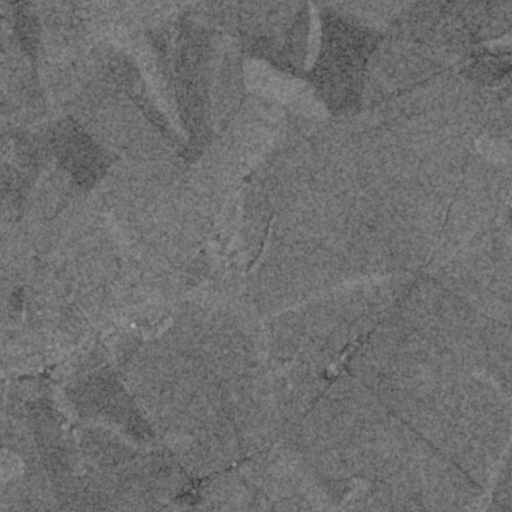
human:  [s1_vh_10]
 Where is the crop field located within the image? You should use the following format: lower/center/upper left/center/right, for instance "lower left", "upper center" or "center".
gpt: The crop field is located in the lower right of the image.
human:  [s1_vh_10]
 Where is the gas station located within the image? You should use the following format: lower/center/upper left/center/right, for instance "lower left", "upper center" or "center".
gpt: The gas station is located in the lower right of the image.
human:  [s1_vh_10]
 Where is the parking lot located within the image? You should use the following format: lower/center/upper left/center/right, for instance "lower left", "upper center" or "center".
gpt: The parking lot is located in the lower right of the image.
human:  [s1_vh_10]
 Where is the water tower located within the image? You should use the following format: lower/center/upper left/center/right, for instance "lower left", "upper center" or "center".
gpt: The water tower is located in the lower right of the image.
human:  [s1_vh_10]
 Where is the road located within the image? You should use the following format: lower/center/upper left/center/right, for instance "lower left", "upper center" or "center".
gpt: There is no road in the image.

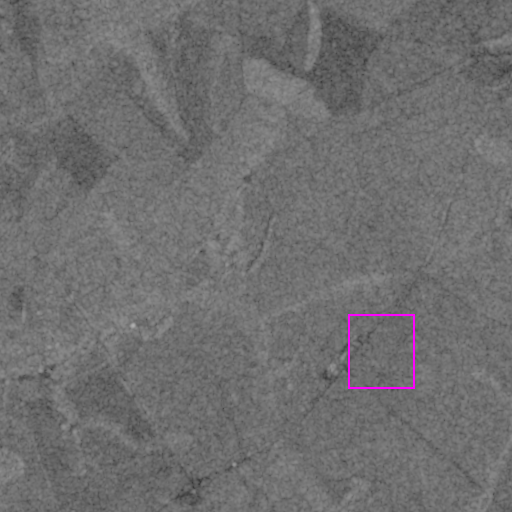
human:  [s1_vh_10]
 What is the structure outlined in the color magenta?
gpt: The structure outlined in magenta is a crop field.
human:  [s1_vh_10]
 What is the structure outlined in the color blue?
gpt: There is no blue outline.